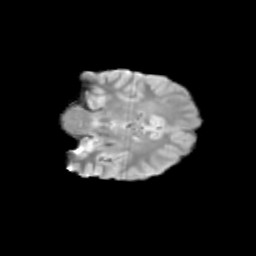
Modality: T2w
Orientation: coronal
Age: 10
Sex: female
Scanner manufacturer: siemens
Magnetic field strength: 3 T
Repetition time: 3.8 s
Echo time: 0.07 s